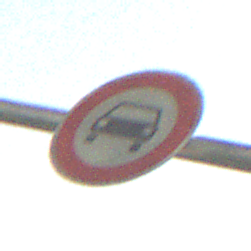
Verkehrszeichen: VerbotKraftwagen
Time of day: Night
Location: Outdoor (Nature)
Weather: Clear
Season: NotSpecified
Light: Natural